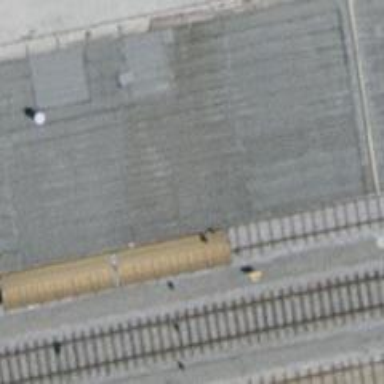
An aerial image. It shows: Single railway spur track.